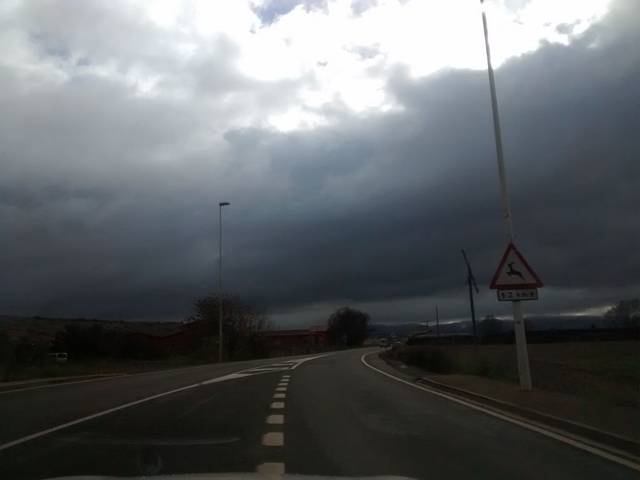
Region: Spain
Coordinates: 42.463, -2.559